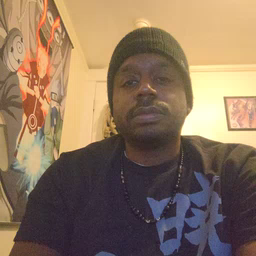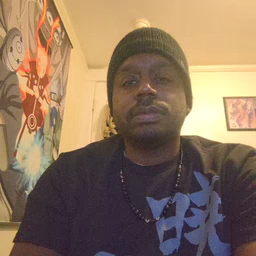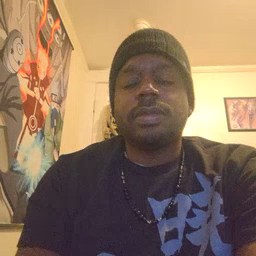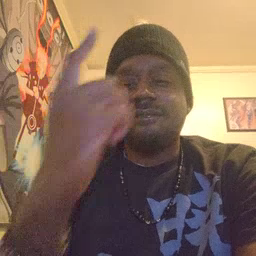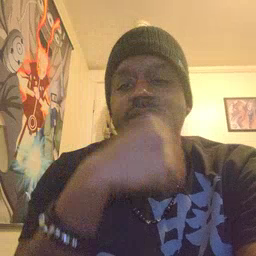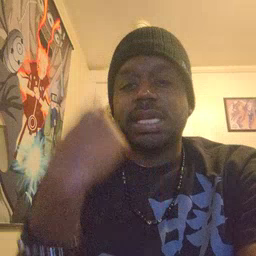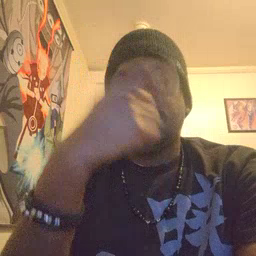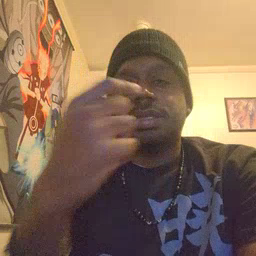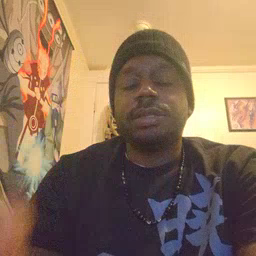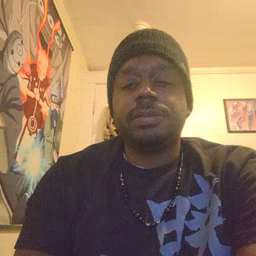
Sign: face